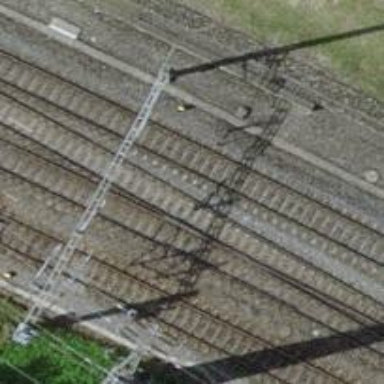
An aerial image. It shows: Single-track electrified railway with contact line.